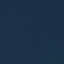
Label: SeaLake